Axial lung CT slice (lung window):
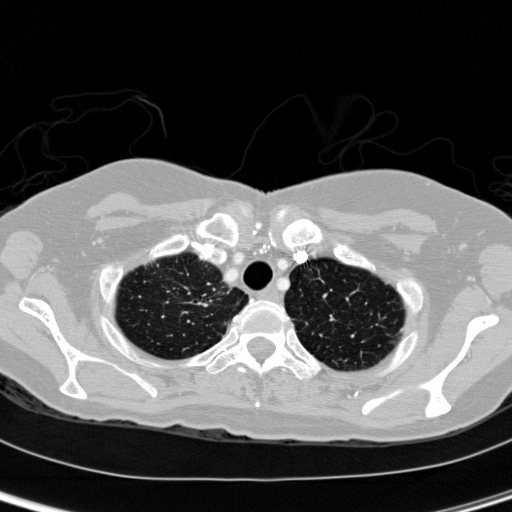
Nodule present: no